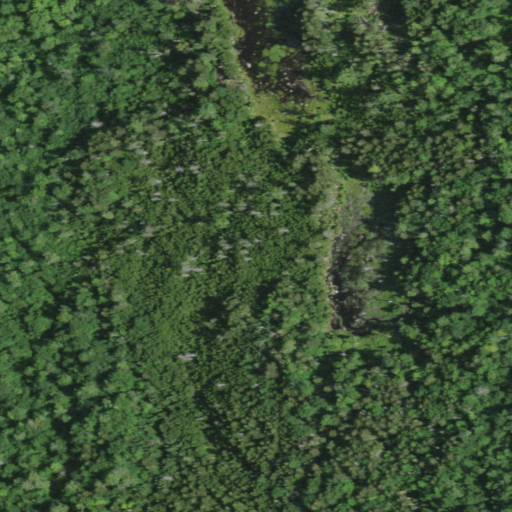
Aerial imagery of gap in New York named Arquett Pond Pass containing woody wetlands, deciduous forest, mixed forest, evergreen forest, shrub, grassland, open water, and herbaceous wetlands